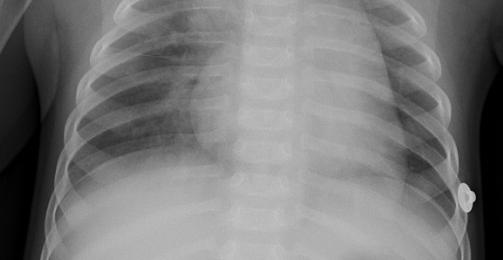
Diagnosis: PNEUMONIA